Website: walmart
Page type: payment
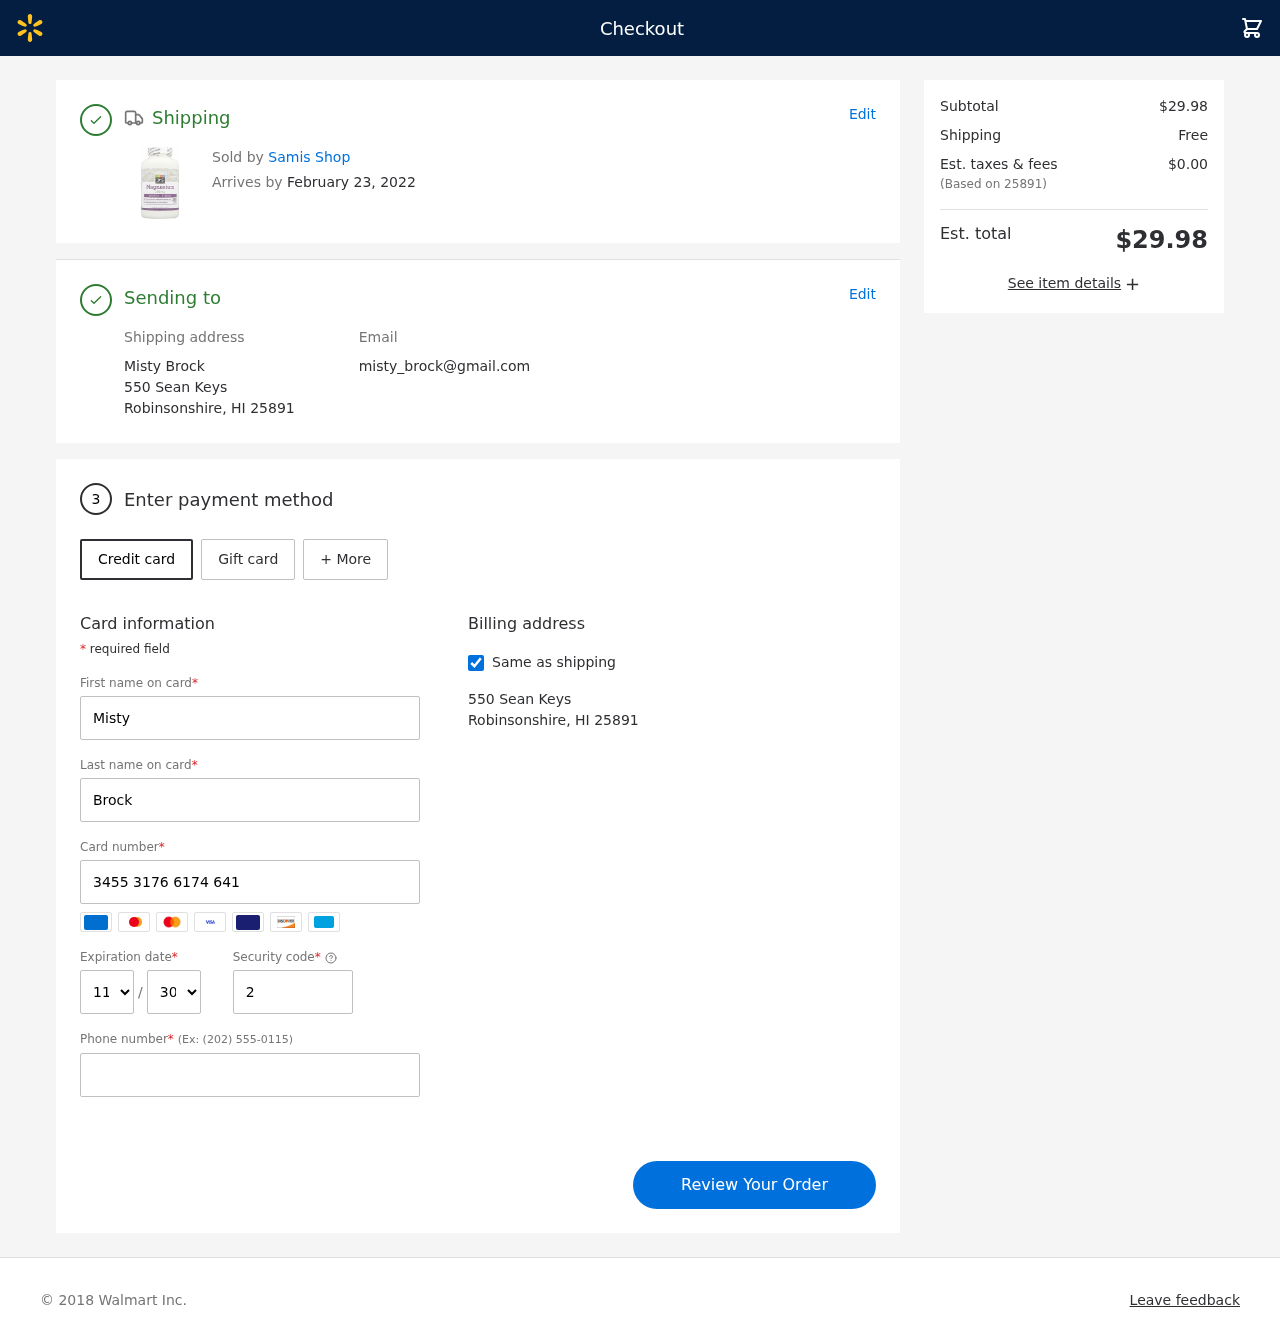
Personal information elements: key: PII_CARD_CVV
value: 2912
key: PII_CARD_EXPIRY_MONTH
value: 11
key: PII_CARD_EXPIRY_YEAR
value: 30
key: PII_CARD_NUMBER
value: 3455 3176 6174 641
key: PII_CITY_STATE_ZIP
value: Robinsonshire, HI 25891
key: PII_EMAIL
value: misty_brock@gmail.com
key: PII_FIRSTNAME
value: Misty
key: PII_FULLNAME
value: Misty Brock
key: PII_LASTNAME
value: Brock
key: PII_PHONE
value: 9336259001
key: PII_POSTCODE
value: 25891
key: PII_STREET
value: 550 Sean Keys
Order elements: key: ORDER_DELIVERY_DATE
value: February 23, 2022
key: ORDER_SUBTOTAL
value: $29.98
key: ORDER_SHIPPING_COST
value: Free
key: ORDER_TAX
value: $0.00
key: ORDER_TOTAL
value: $29.98